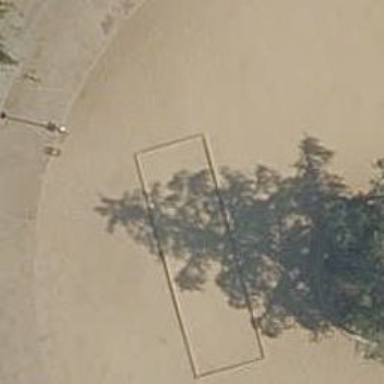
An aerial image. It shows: Sand pitch for playing boules.